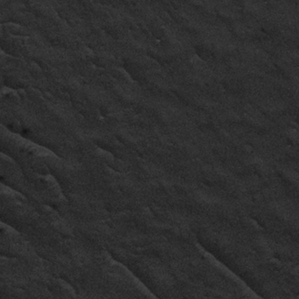
Label: frost